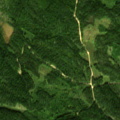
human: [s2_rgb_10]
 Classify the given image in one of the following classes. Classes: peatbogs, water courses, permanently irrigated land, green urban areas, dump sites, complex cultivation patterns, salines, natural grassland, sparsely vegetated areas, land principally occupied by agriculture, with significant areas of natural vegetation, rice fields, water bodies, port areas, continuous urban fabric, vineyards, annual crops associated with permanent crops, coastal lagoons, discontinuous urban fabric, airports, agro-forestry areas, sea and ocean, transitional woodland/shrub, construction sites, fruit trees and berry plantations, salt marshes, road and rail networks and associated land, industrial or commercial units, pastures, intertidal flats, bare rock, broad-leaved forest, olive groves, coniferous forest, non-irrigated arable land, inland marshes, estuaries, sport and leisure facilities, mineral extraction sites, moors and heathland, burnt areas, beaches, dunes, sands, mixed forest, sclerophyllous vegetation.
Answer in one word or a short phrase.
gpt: coniferous forest, mixed forest